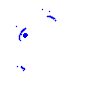
Particle: pion